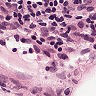
Metastatic tissue present: no